Field crop: maize
Growth stage: 2
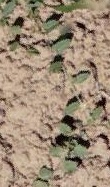
Species: convolvulus